Brain MRI, t1w sequence, axial 2D slice.
Patient: age 32, sex F, weight 95 kg, height 1.95 m
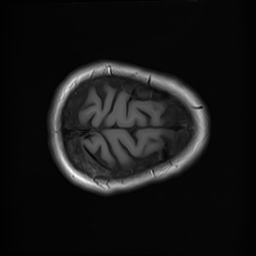